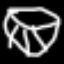
Label: diamond